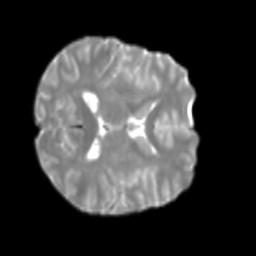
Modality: T2w
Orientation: axial
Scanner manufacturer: siemens
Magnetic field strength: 3 T
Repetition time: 4 s
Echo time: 0.0594 s